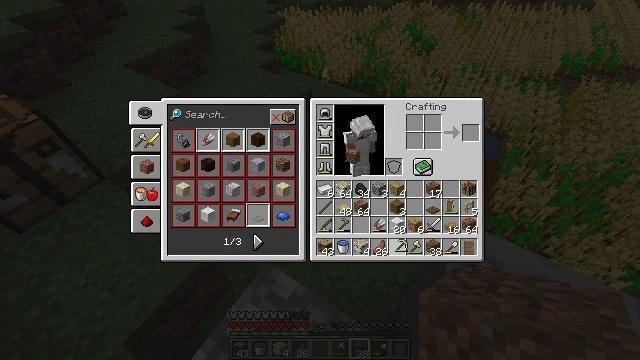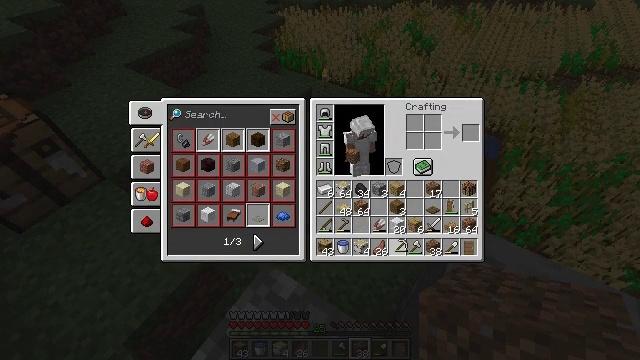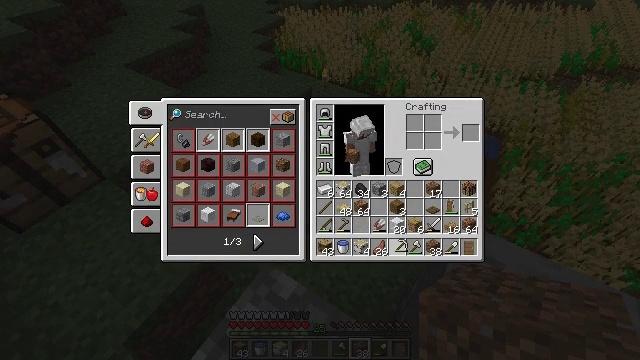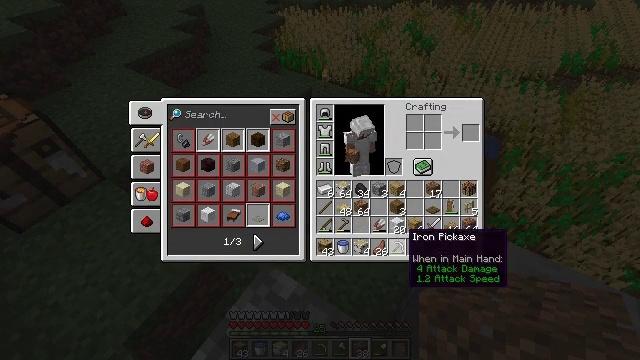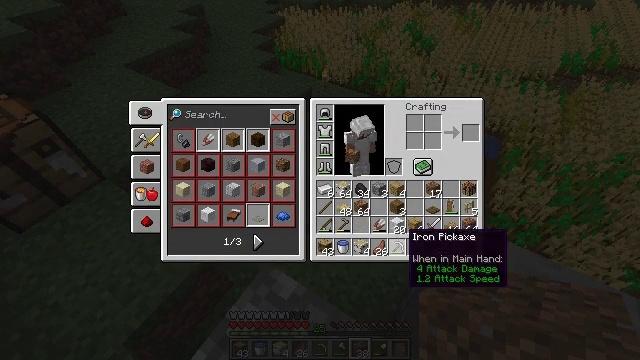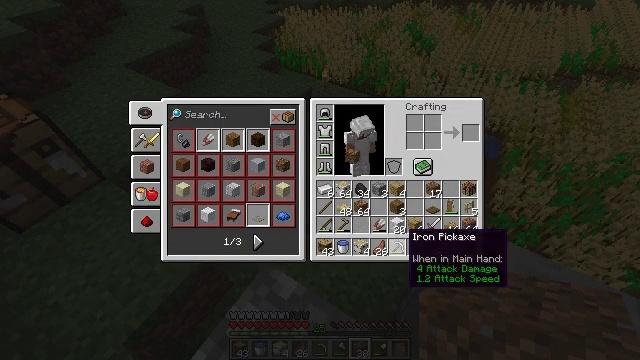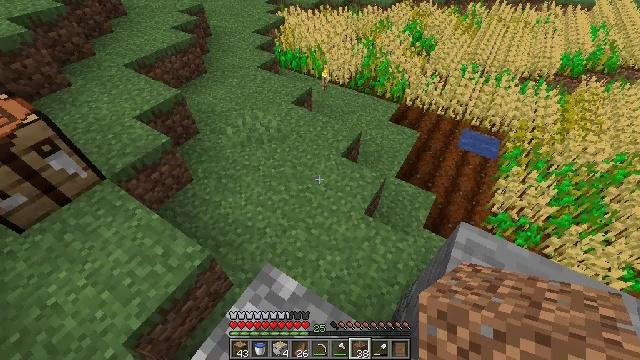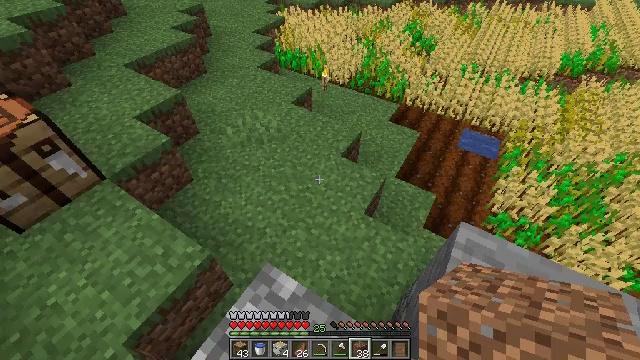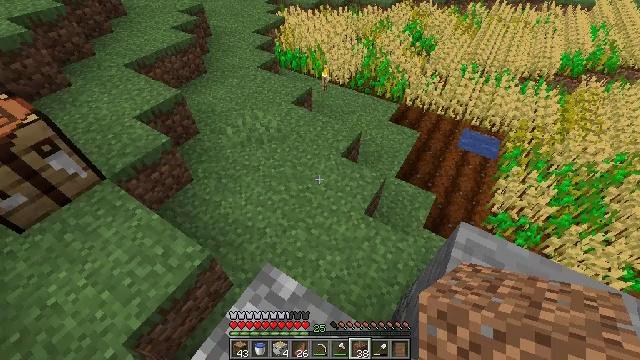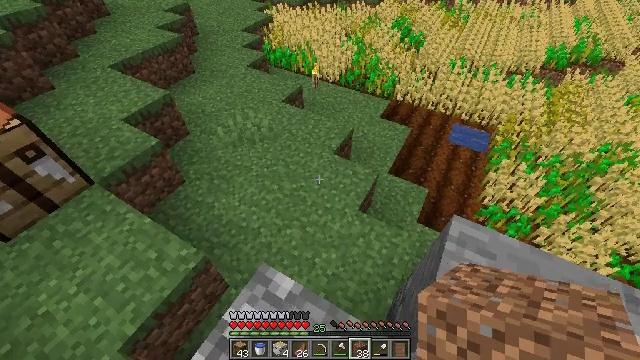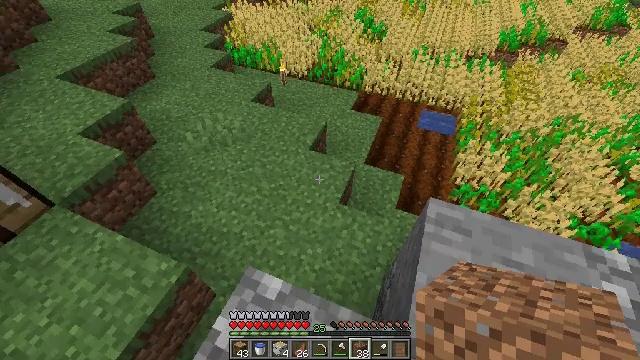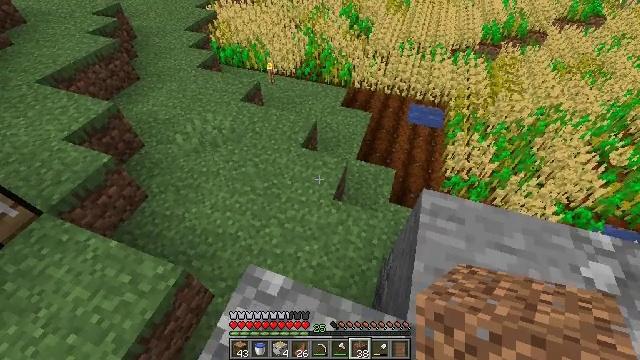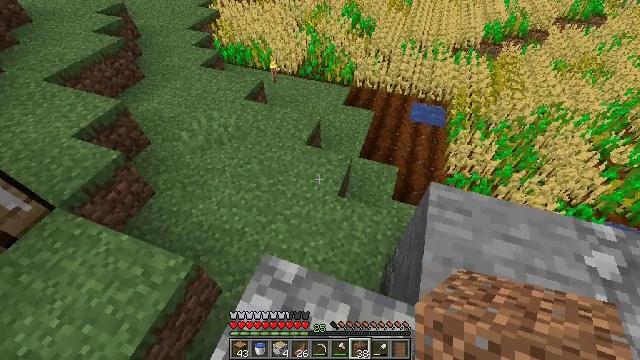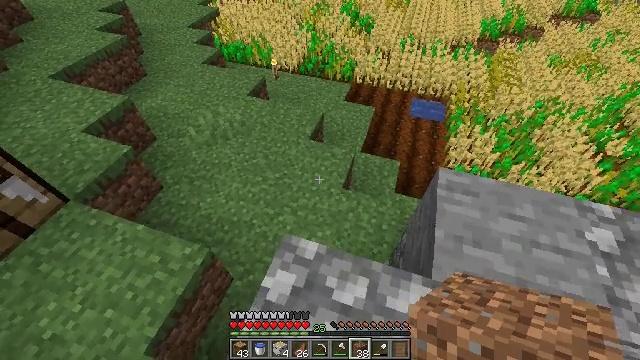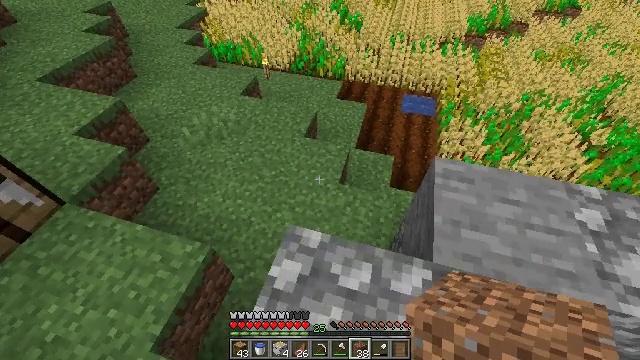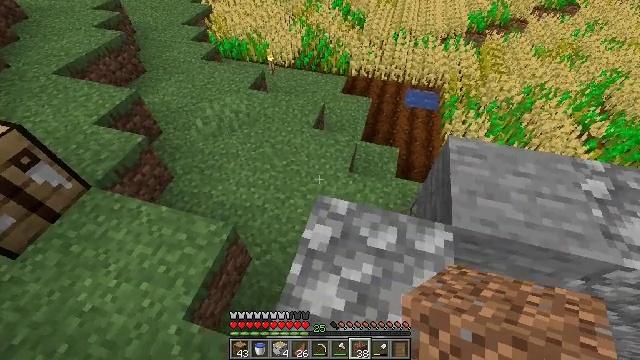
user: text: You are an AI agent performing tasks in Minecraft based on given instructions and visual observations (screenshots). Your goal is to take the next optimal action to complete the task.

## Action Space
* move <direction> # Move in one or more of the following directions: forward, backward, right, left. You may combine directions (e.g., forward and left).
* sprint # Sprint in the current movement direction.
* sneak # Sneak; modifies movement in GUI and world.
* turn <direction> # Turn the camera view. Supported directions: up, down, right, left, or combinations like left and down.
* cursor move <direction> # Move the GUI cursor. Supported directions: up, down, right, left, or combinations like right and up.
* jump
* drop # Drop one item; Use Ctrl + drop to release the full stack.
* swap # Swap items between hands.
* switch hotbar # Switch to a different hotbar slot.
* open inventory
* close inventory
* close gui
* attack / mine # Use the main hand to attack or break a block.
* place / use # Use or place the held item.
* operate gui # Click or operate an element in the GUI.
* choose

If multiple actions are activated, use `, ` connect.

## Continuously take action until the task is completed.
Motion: motion action
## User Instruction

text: Break the cobblestone to create a path.
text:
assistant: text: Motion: operate gui
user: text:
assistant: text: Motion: operate gui
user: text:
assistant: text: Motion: no_op
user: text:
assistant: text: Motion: no_op
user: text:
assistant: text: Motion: no_op
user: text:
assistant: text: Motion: close inventory
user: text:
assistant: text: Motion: close inventory
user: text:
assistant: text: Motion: close inventory
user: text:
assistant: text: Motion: turn right
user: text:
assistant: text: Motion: turn right
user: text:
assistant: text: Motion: move back and move left, turn right
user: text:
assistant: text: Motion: move back and move left
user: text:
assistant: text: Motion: move back and move left
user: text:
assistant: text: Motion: move back and move left, turn right
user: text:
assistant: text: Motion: move back and move left
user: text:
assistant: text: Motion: move back and move left
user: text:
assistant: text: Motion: move back, turn up
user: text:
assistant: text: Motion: move back, turn right and up
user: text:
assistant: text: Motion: move back, turn right and up
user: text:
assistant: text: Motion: move back, turn right and up
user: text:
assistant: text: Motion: move back
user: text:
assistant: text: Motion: no_op
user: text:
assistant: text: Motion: turn right
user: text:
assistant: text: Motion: no_op
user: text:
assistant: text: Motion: turn right
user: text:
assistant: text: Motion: no_op
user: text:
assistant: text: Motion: no_op
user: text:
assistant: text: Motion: turn right
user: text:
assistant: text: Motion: no_op
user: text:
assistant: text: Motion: turn right and down